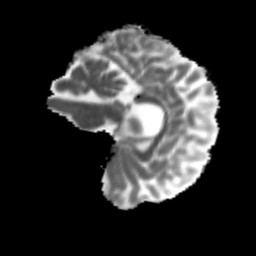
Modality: MD
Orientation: sagittal
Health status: ill
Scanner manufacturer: siemens
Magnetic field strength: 3 T
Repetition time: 6.7 s
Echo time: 0.1 s